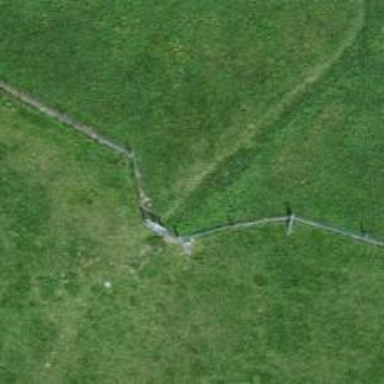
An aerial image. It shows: Fence is in the image.